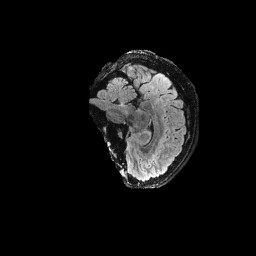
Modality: FLAIR
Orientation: sagittal
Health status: ill
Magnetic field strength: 3 T